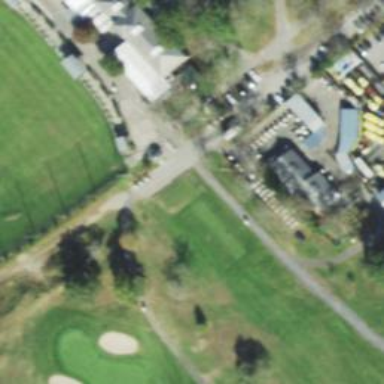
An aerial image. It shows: Path for golf carts.